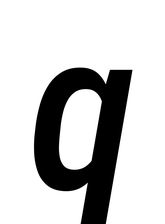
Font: Roboto-Italic_Condensed_Medium_Italic